Question: I want to draw the text on Bitmap and I did it with the summary code below
'''
BITMAPINFO bitmapInfo;
bitmapInfo.bmiHeader.biSize = sizeof(BITMAPINFOHEADER);
bitmapInfo.bmiHeader.biWidth = _imgWidth;
bitmapInfo.bmiHeader.biHeight = _imgHeight;
bitmapInfo.bmiHeader.biPlanes = 1;
bitmapInfo.bmiHeader.biBitCount = 24;
bitmapInfo.bmiHeader.biCompression = BI_RGB;
bitmapInfo.bmiHeader.biSizeImage = 0;
HDC hdc = GetDC(NULL);
if (hdc == NULL)
return false;
HFONT hFont = CreateFont( 50, 0, 0, 0, FW_BOLD, 0, 0, 0, DEFAULT_CHARSET, OUT_DEFAULT_PRECIS, 0, DEFAULT_QUALITY, DEFAULT_PITCH | FF_DONTCARE, "Arial" );
if(hFont == NULL)
return false;
HBITMAP hBitmap = CreateDIBitmap(hdc, (LPBITMAPINFOHEADER) &bitmapInfo.bmiHeader, CBM_INIT, _BRG24arrayIn, (LPBITMAPINFO) &bitmapInfo, DIB_RGB_COLORS);
if(hBitmap == NULL)
return false;
HDC hMemDC = CreateCompatibleDC(hdc);
if (hMemDC == NULL)
return false;
HBITMAP hBitmapOld = (HBITMAP)SelectObject(hMemDC, hBitmap);
if( hBitmapOld == NULL )
return false;
HFONT hFontOld = (HFONT)SelectObject(hMemDC, hFont);
if ( hFontOld == NULL )
return false;
SetBkMode(hMemDC, TRANSPARENT);
SetTextColor(hMemDC, 0x0000FF00);
RECT rect;
SetRect(&rect, 0, 0, _imgWidth, _imgHeight);
if (DrawText(hMemDC, "11:41:33", -1, &rect, DT_TOP|DT_LEFT) == 0)
return false;
GetDIBits(hdc, hBitmap, 0, _imgHeight, _BRG24arrayOut, (LPBITMAPINFO)&bitmapInfo, DIB_RGB_COLORS);
return true;
'''
The text that I want to draw is '"11:41:33"' and text alignment is 'DT_TOP|DT_LEFT'
But the result is the text is rotated and occurred on the LEFT-BOTTOM as result image below

The input array '_BRG24arrayIn' is in 'BRG24' format, someone can tell me what happen?
Many thanks,
T&TGroup!
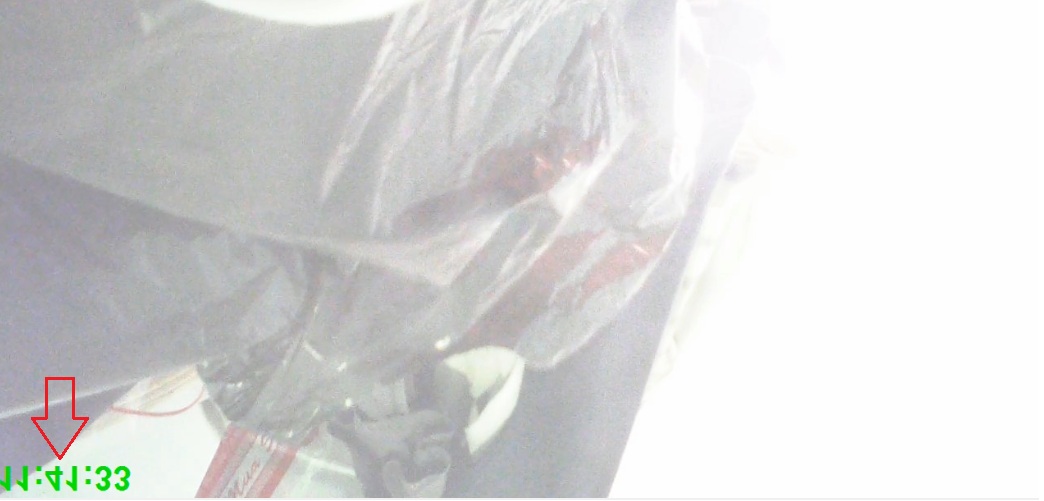
Answer: You need to negate the height in the 'BITMAPINFOHEADER' structure to get a top-down bitmap (i.e. one where row 0 is at the top rather than the bottom). For example:
'''
bitmapInfo.bmiHeader.biHeight = -_imgHeight;
'''